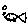
Label: fish